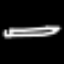
Label: pencil